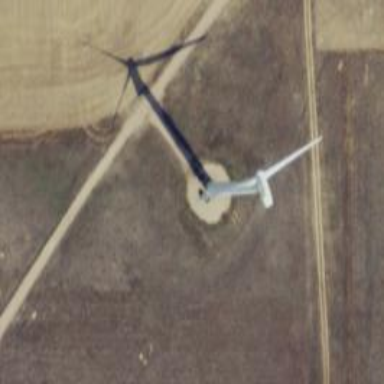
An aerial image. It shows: Wind turbine power generator.